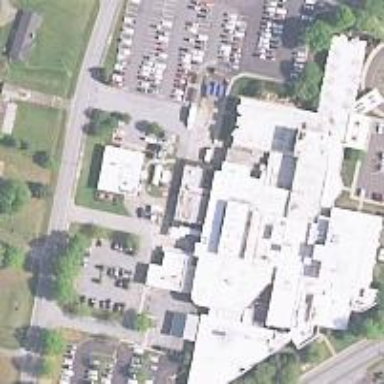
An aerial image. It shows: Hospital building serving as healthcare amenity.